Brain MRI, t1w sequence, axial 2D slice.
Patient: age 35, sex F, weight 95 kg, height 1.95 m
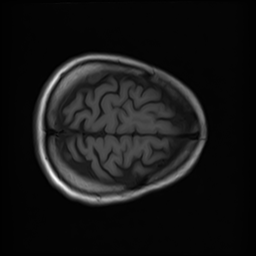